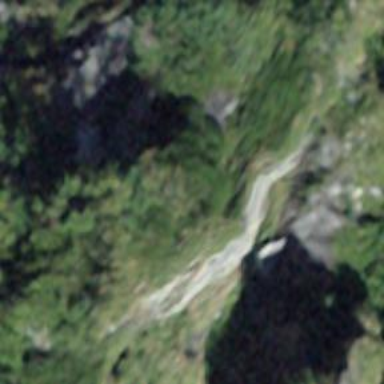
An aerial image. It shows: Cliff in nature.